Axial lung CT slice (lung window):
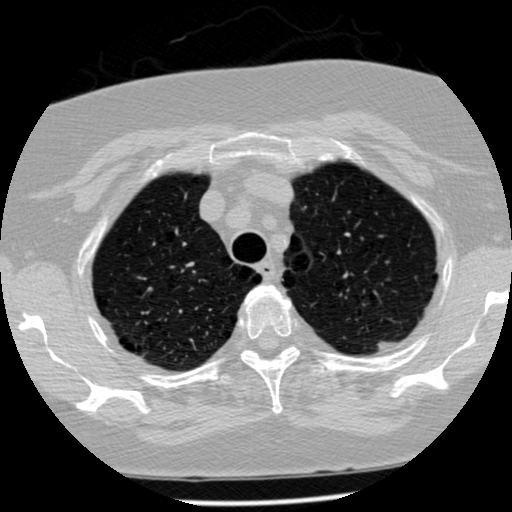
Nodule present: no